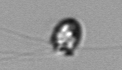
Label: flagellate_morphotype1